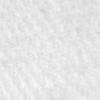
Label: no_change